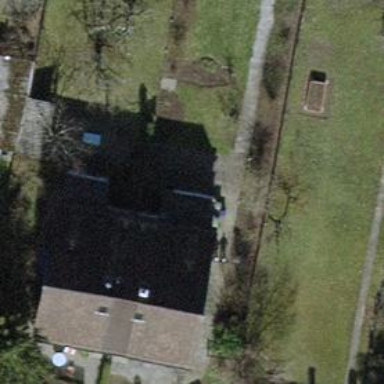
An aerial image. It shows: Building with tile roof.